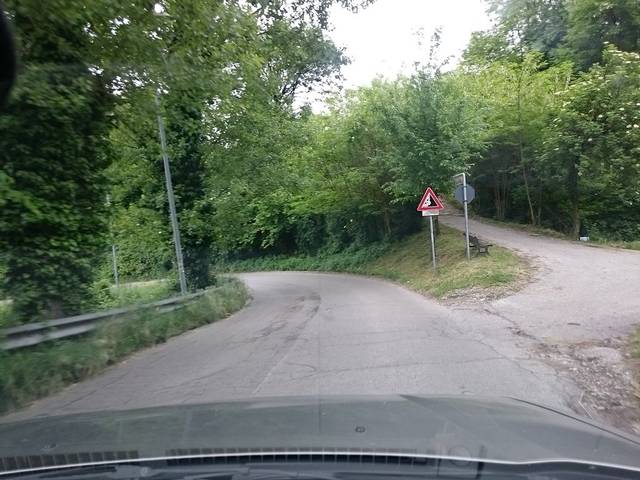
Region: Italy
Coordinates: 45.315, 11.777